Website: slack
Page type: billing-address
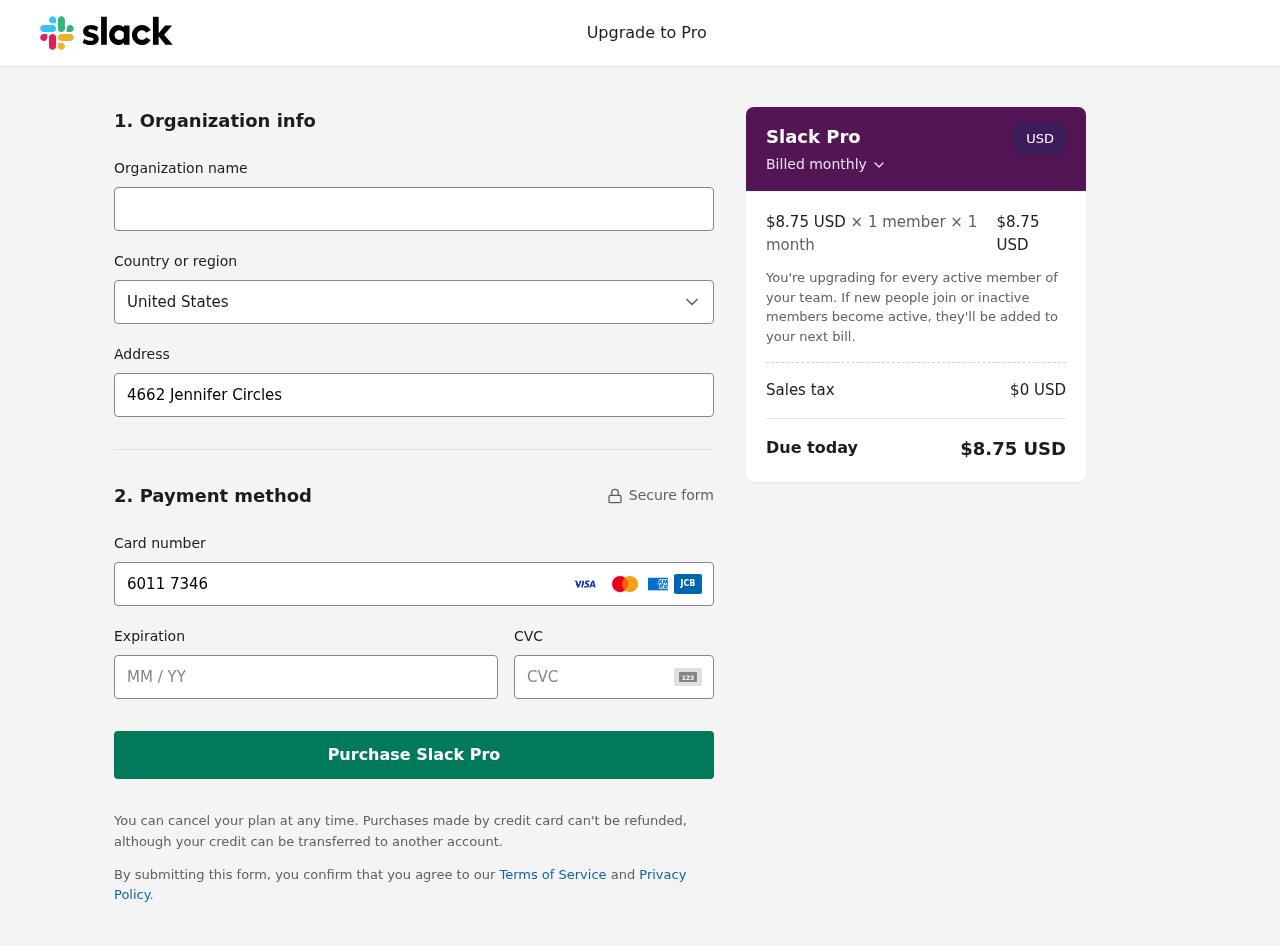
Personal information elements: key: PII_CARD_CVV
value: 204
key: PII_CARD_EXPIRY
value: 02/30
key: PII_CARD_NUMBER
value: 6011 7346 6438 3369
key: PII_COUNTRY
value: United States
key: PII_STREET
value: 4662 Jennifer Circles
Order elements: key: ORDER_PRICE_PER_MEMBER
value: $8.75 USD
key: ORDER_MEMBER_COUNT
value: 1
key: ORDER_MONTH_COUNT
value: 1
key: ORDER_SUBTOTAL
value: $8.75 USD
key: ORDER_TAX
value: $0
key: ORDER_TOTAL
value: $8.75 USD